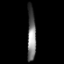
Tissue: prostate
Cell type: T cells
Senescence score: 0.3438
Nuclear area (px): 451
Mean DAPI intensity: 115.293